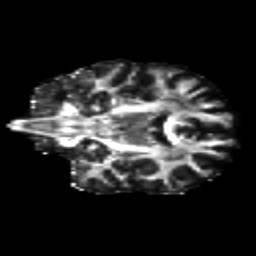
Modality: FA
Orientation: coronal
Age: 36
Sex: female
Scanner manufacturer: siemens
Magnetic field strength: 3 T
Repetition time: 8.6 s
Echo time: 0.095 s